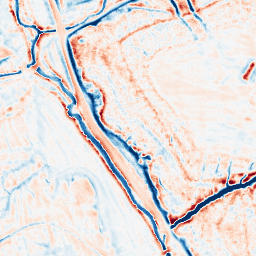
Category: edge_preserving
Decomposition family: bilateral
Decomposition parameters: d: 15
sigma_color: 150
sigma_space: 100
Upsampling method: lanczos
Upsampling parameters: scale: 4
Upsampling scale: 4